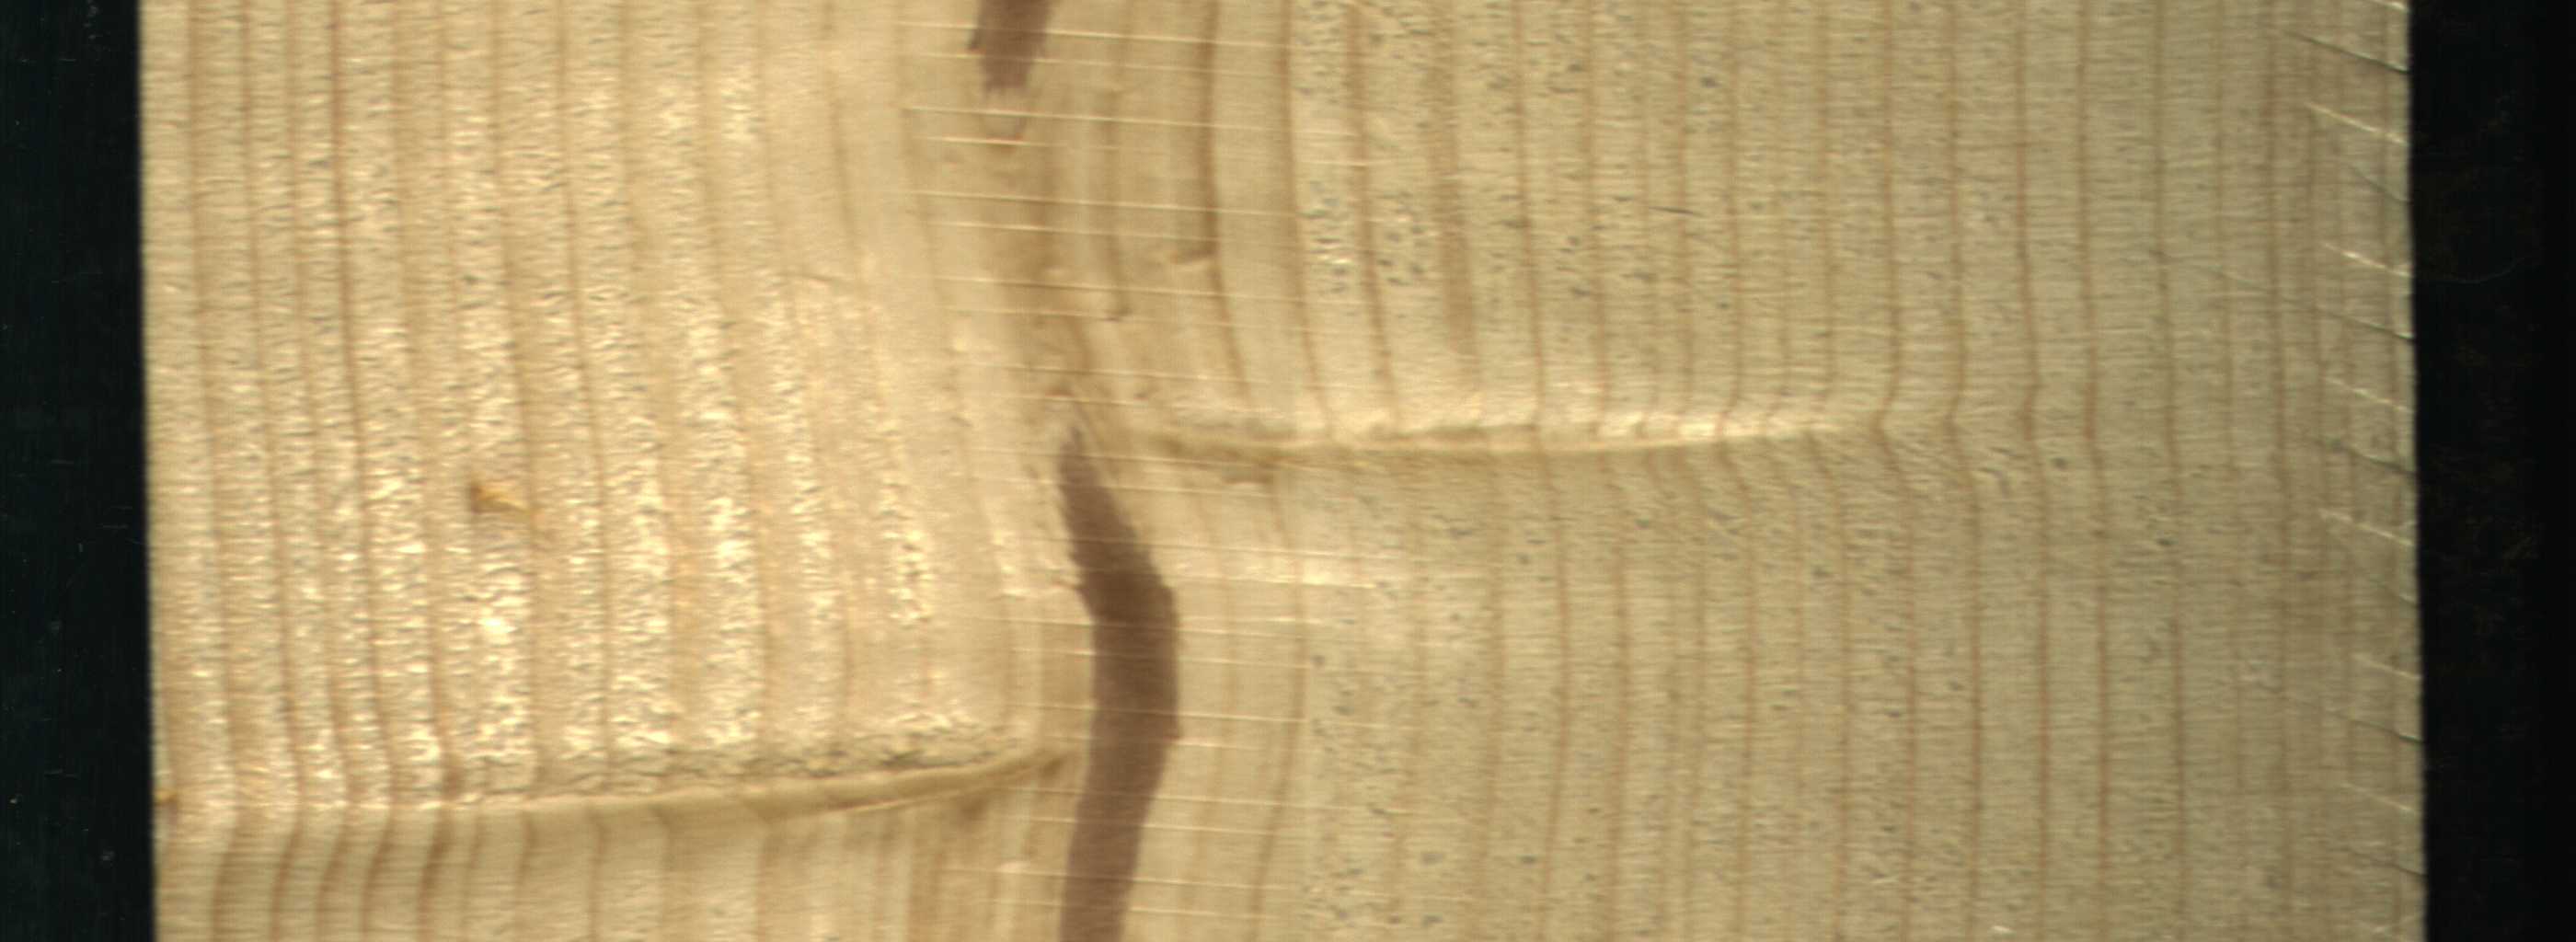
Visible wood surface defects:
Quartzity
Quartzity